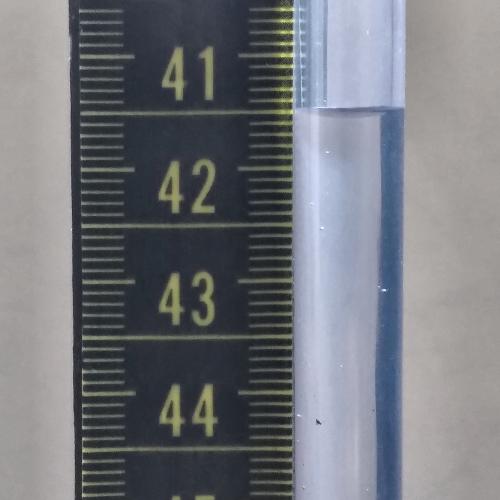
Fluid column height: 41.5 cm